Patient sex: M
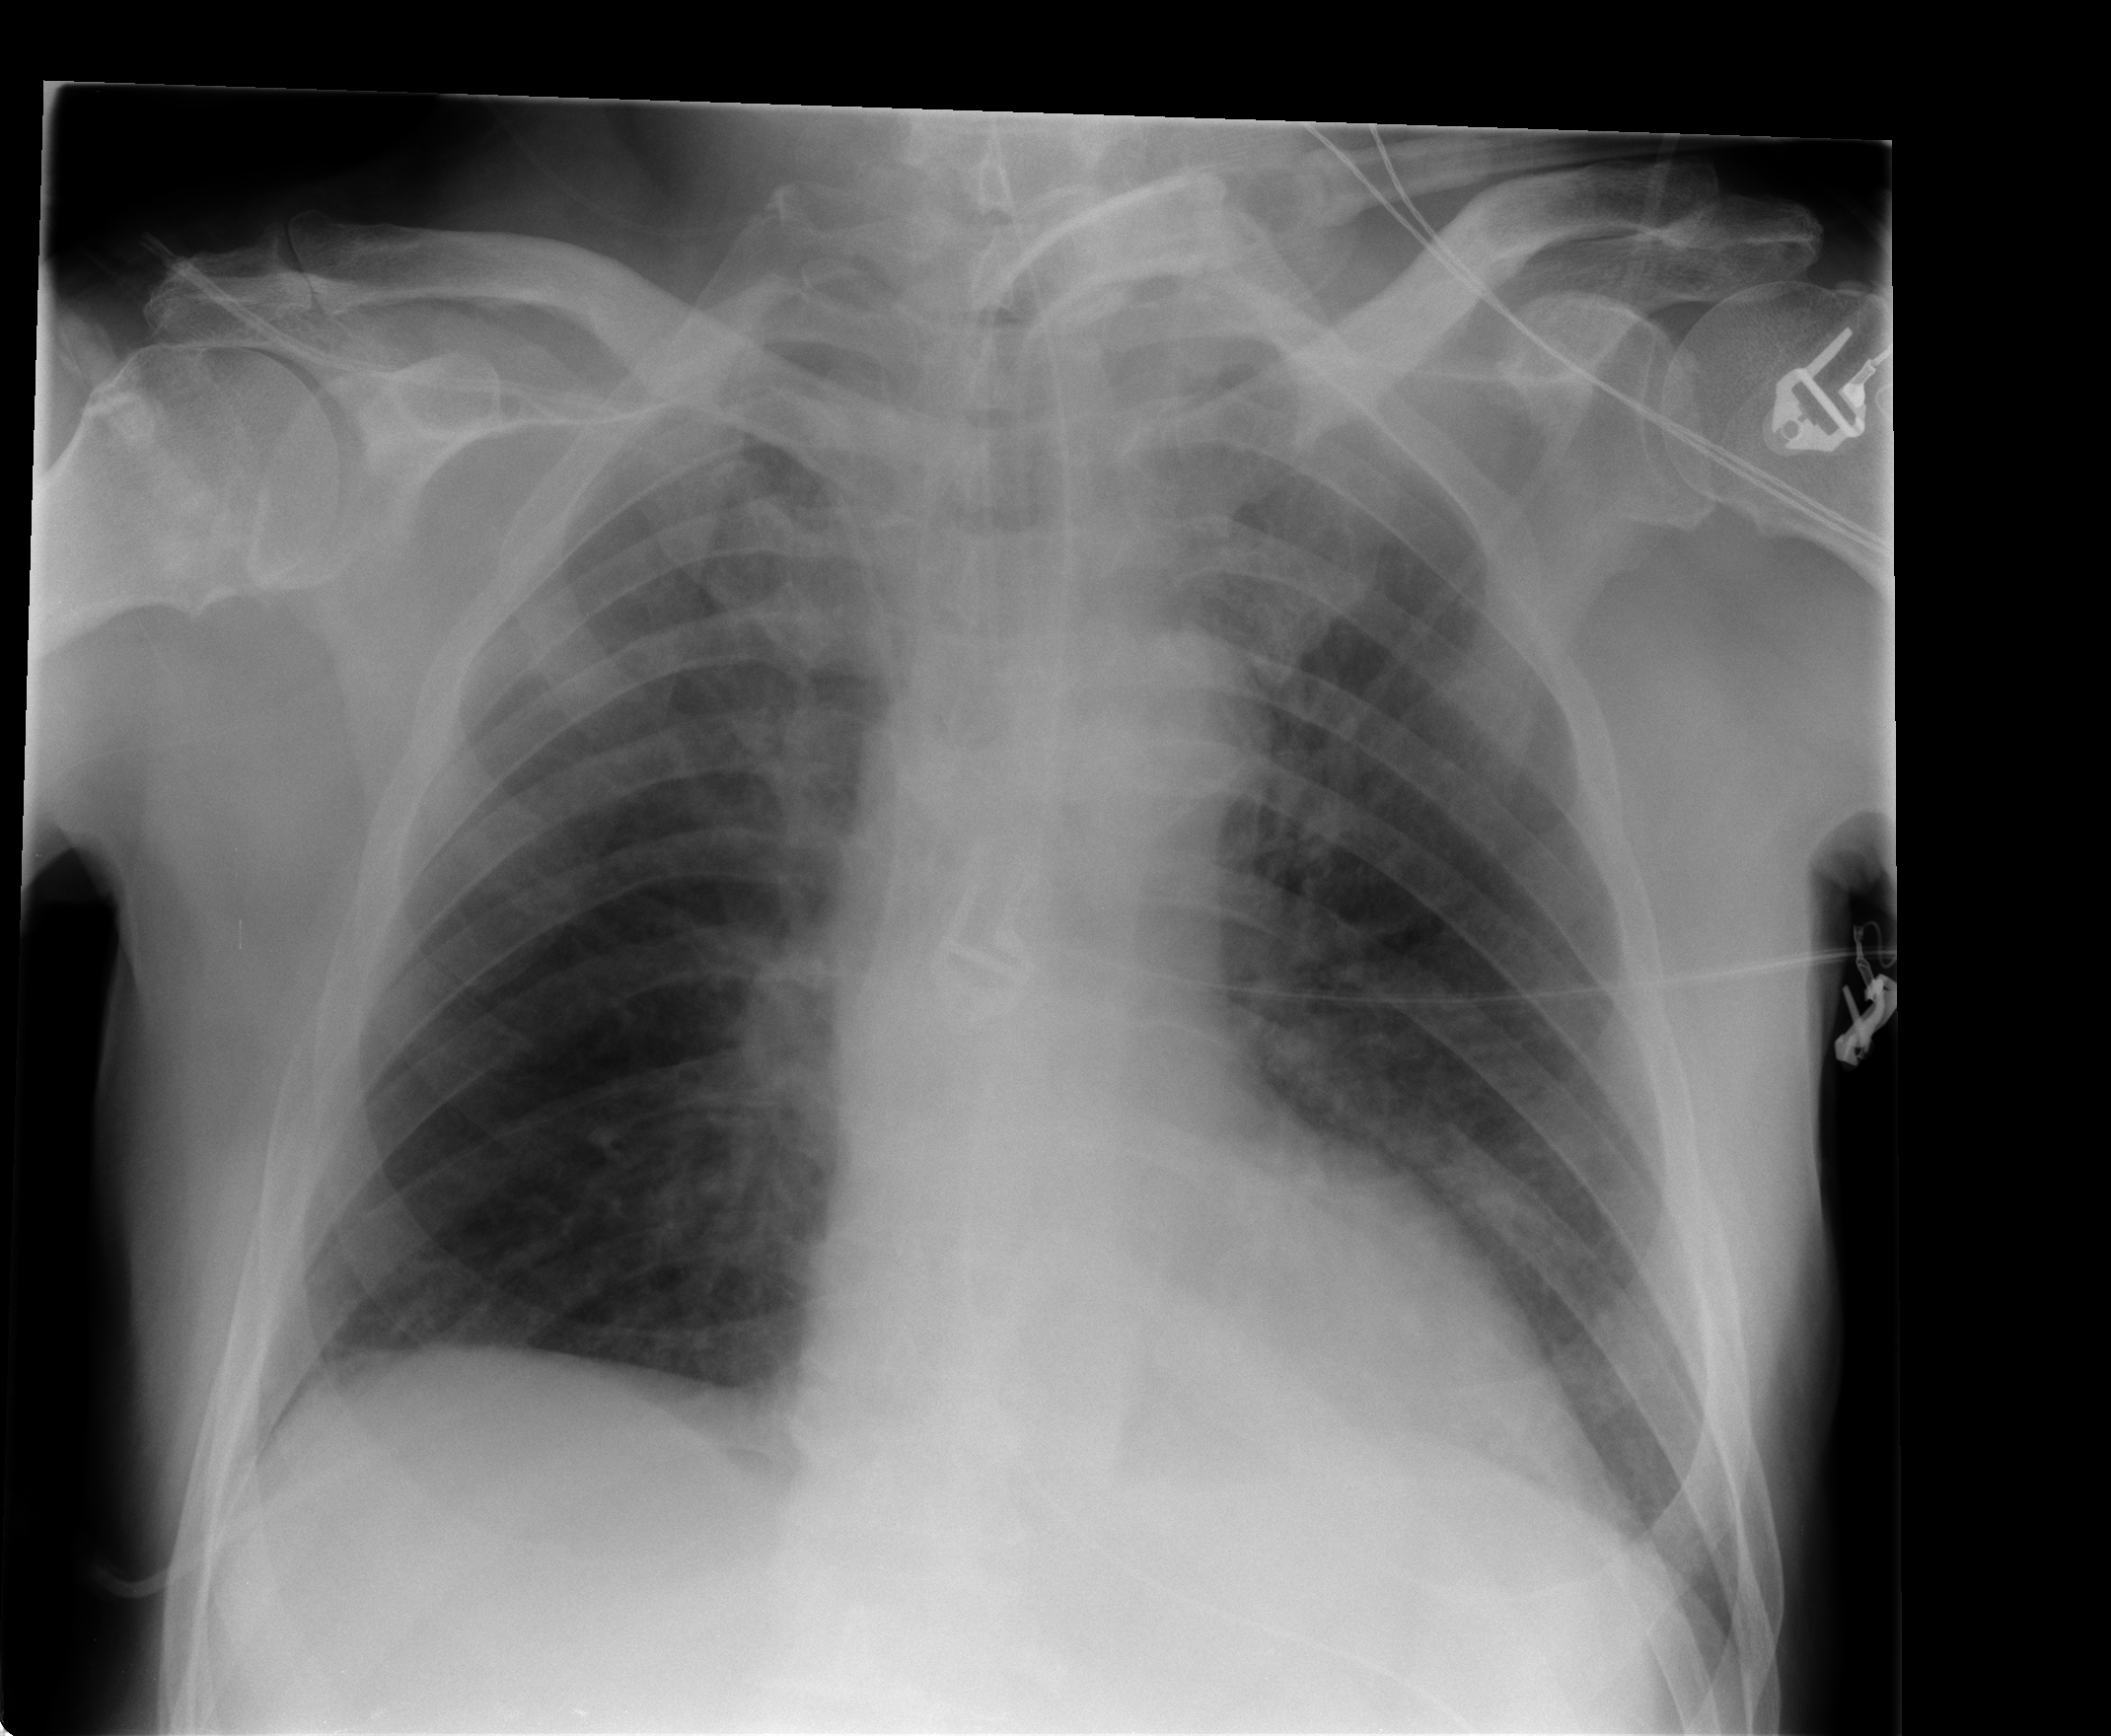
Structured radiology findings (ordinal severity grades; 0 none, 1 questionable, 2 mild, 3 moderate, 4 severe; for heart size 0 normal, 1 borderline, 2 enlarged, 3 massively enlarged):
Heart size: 1
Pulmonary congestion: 1
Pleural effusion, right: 0
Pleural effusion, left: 0
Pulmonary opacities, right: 2
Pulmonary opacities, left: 0
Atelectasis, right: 2
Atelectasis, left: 2